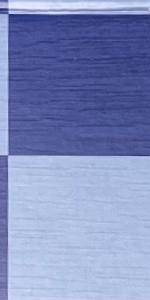
Label: Empty